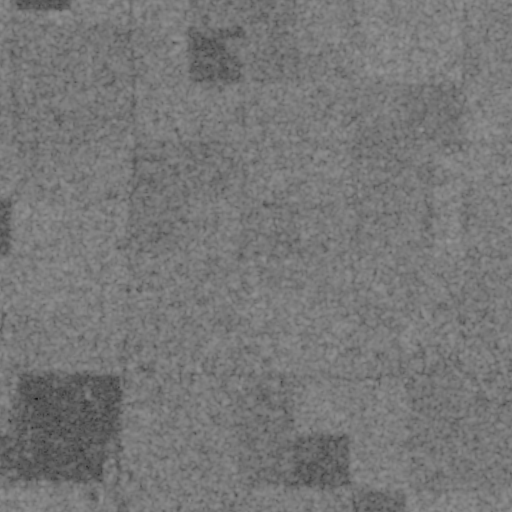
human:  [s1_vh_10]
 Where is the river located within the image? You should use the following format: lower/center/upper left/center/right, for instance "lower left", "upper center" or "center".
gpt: The river is located in the left of the image.
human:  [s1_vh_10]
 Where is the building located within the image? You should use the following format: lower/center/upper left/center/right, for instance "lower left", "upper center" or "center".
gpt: There is no building in the image.

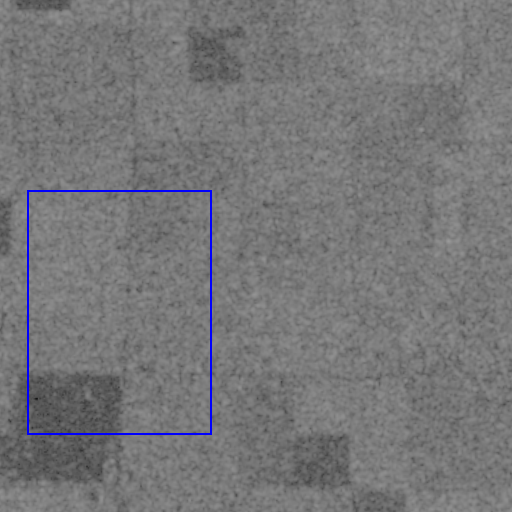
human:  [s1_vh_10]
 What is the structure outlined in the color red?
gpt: There is no red outline.
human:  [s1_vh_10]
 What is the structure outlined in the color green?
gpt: There is no structure outlined in green.